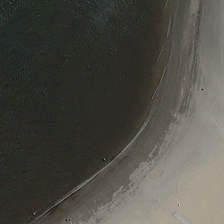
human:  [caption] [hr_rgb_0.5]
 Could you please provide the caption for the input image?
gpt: the sea is dark and calm .

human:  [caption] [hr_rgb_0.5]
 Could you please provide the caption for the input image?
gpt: dark dirty waters pats the bank which has two black arrowheads on it .

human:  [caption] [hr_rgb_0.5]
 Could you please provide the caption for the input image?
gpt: the sea is dark and calm .

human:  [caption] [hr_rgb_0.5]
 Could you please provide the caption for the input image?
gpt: the arc coastline separates the black  sea and the beach .

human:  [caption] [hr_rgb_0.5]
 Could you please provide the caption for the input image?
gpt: a piece of yellow beach is near a piece of dark green ocean .